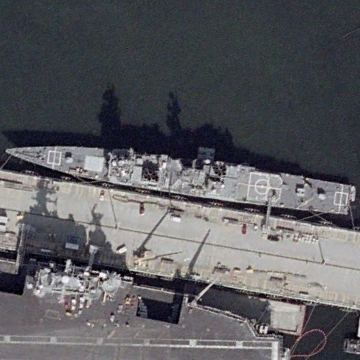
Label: cruiser